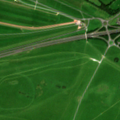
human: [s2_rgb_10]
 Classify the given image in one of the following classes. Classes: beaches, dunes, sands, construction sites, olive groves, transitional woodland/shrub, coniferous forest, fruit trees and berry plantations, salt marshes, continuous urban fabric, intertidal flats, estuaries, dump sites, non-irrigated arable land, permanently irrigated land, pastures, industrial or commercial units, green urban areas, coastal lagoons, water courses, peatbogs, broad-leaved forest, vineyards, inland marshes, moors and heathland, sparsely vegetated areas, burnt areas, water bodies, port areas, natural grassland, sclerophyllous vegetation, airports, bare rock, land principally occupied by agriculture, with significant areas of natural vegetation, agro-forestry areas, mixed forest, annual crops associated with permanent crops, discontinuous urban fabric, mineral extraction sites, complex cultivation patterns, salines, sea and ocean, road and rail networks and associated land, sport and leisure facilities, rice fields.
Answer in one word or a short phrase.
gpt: road and rail networks and associated land, sport and leisure facilities, pastures, natural grassland